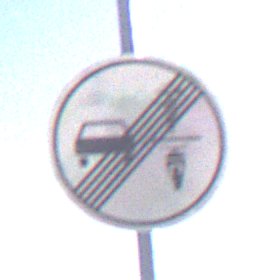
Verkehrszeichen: EndeVerbotUeberholenEinspurigeFahrzeuge
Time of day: MorningAfternoon
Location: Outdoor (Nature)
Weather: PartlyCloudy
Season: NotSpecified
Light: Natural